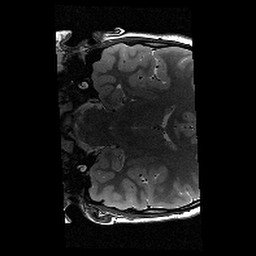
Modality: T2w
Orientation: coronal
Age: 11
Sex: male
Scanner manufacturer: siemens
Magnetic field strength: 3 T
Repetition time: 9.23 s
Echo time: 0.067 s